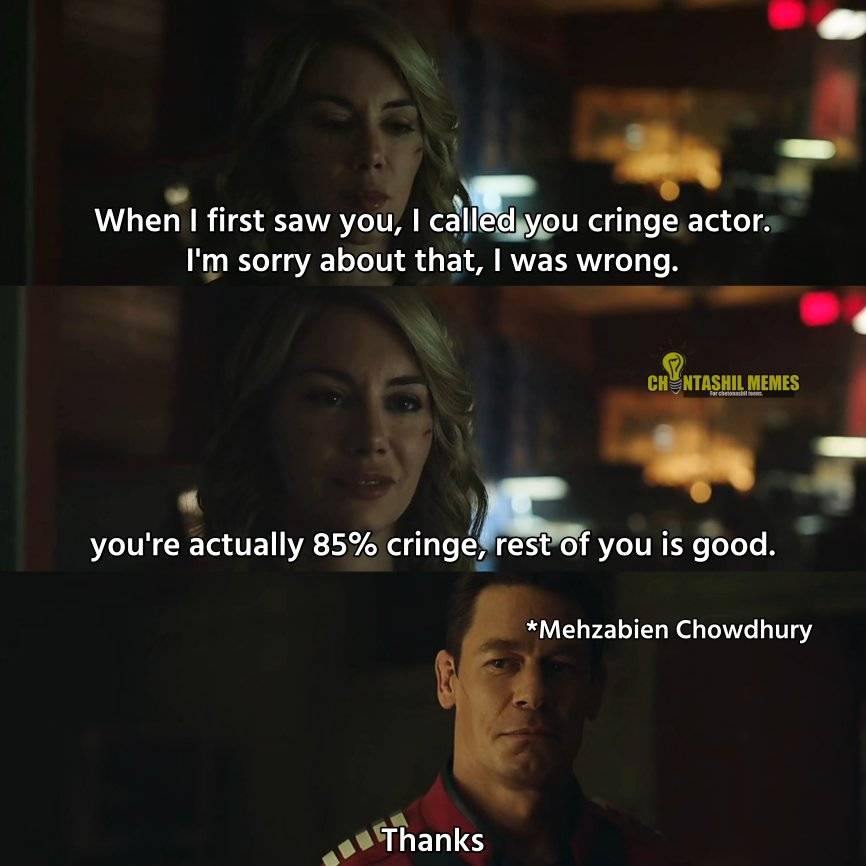
Caption: When I first saw you, I called you cringe actor. I'm sorry about that, I was wrong.  you're actually 85% cringe, rest of you is good.   *Mehzabien Chowdhury    Thanks
Label: non-hate